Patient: sex F, age 57
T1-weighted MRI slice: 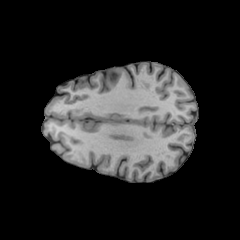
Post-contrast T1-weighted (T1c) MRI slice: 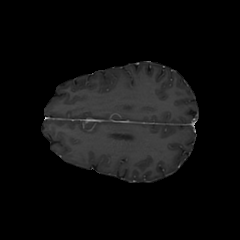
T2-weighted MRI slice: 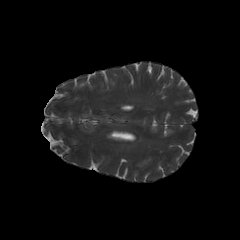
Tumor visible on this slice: no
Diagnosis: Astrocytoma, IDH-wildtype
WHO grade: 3